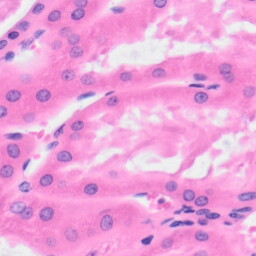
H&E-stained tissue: Kidney